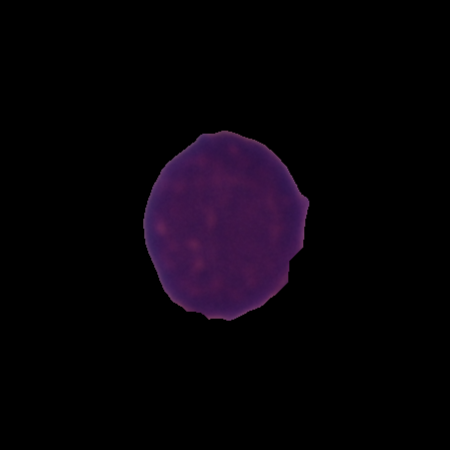
Label: healthy